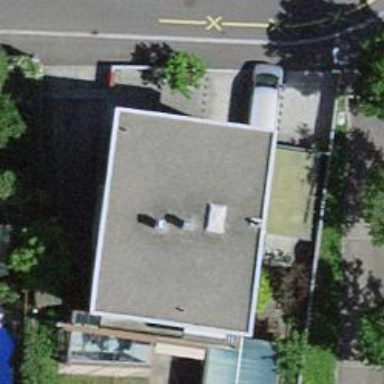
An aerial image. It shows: Flat-roofed apartment building.